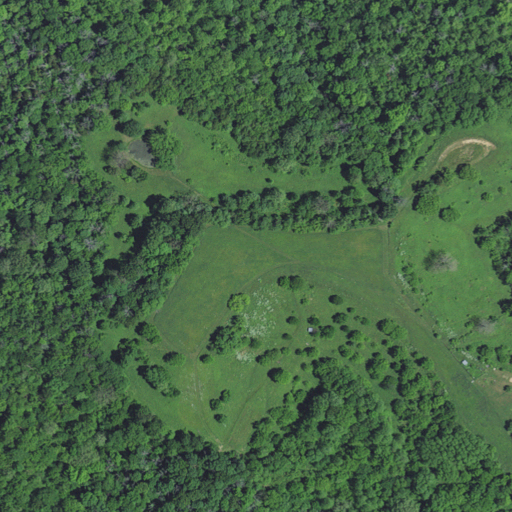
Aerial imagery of mountain in Kentucky named Grizzard Hill containing deciduous forest, pasture, and mixed forest